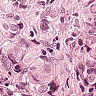
Metastatic tissue present: yes